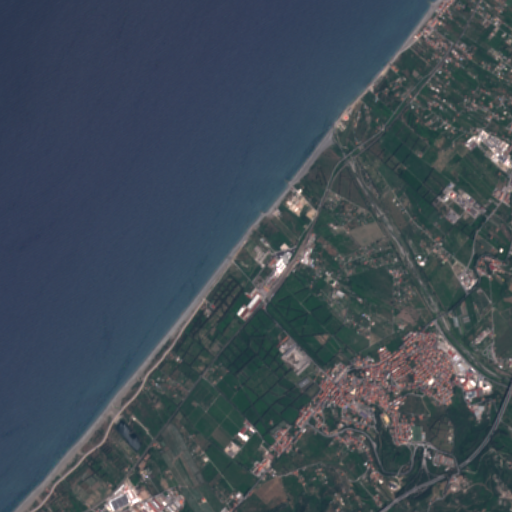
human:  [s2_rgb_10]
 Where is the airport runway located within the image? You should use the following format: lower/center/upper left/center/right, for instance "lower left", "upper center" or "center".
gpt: The airport runway is located in the upper right of the image.
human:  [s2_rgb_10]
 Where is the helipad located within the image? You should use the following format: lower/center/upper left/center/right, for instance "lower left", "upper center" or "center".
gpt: The helipad is located in the upper right of the image.
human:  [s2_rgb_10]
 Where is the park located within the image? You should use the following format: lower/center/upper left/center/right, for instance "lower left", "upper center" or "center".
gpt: The park is located in the lower right of the image.
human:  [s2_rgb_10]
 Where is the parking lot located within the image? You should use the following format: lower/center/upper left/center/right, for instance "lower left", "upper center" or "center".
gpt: The parking lot is located in the lower right of the image.
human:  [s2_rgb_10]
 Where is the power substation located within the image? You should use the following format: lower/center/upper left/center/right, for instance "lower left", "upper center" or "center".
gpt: The power substation is located in the center of the image.
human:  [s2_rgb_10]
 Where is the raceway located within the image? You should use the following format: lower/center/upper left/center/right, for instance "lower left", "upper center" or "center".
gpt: The raceway is located in the lower right of the image.
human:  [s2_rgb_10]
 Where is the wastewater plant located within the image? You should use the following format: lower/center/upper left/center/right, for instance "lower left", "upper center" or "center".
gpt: The wastewater plant is located in the upper right of the image.
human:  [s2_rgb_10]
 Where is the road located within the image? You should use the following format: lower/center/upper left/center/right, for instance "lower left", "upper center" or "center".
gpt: There is no road in the image.